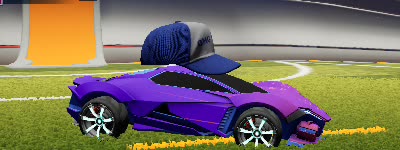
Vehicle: werewolf